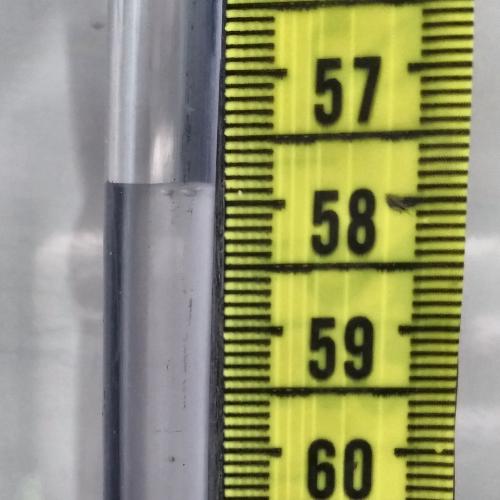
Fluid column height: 57.9 cm